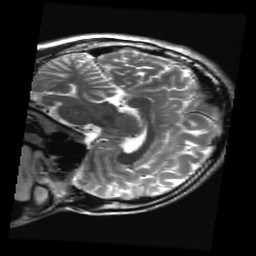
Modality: T2w
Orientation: sagittal
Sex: male
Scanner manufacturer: ge
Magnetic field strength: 3 T
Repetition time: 5 s
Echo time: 0.101 s